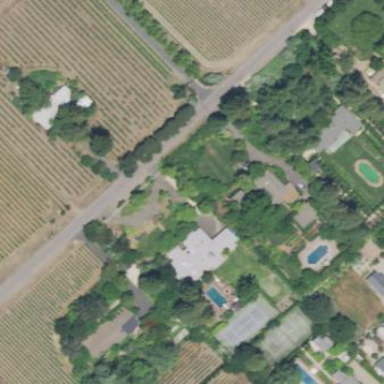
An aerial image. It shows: Vineyard with wine grapes as the main crop.